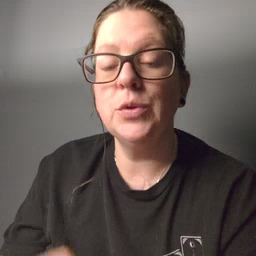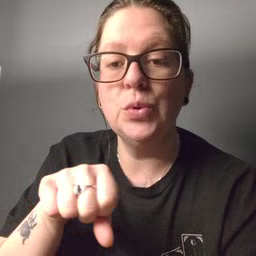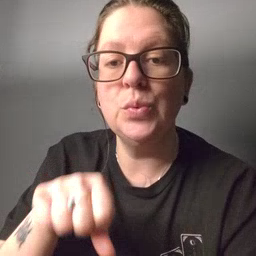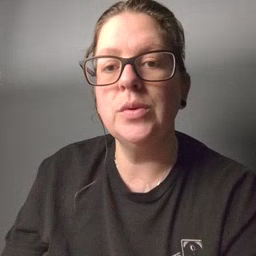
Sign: shoe